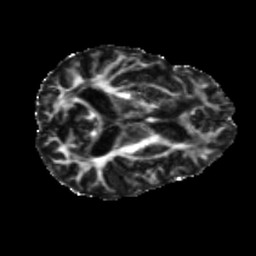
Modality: FA
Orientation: axial
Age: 54
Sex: female
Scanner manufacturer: siemens
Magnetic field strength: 3 T
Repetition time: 5.25 s
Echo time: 0.08 s